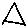
Label: triangle